Question: What is the color of the ball at (2, 4, 3)? The answer is the name of the color, with the first letter capitalized. You can choose an answer from Red, Green, Orange, Cyan, Purple, Blue and Yellow.
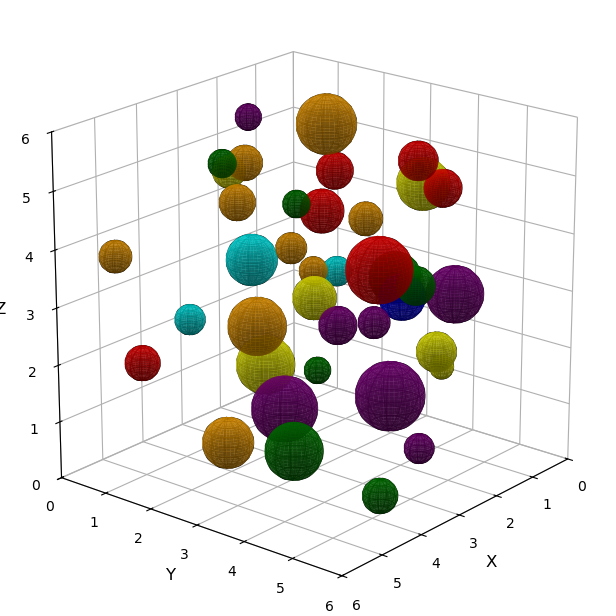
Answer: Blue